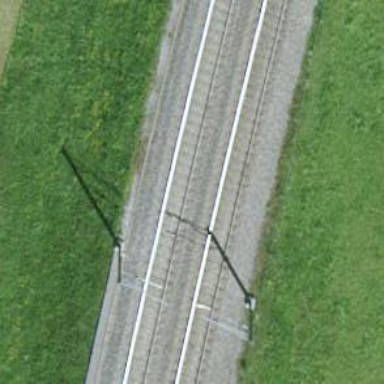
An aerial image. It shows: Single-track railway with electrified contact lines.